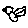
Label: bird